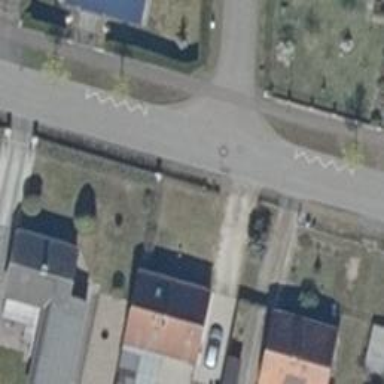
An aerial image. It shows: Residential road with asphalt surface and cycle track.